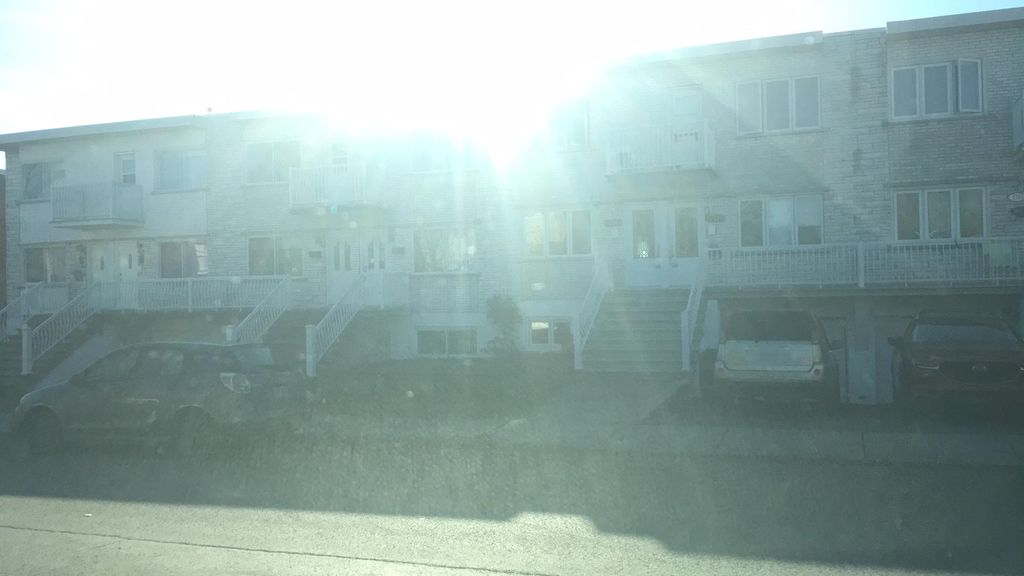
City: montreal